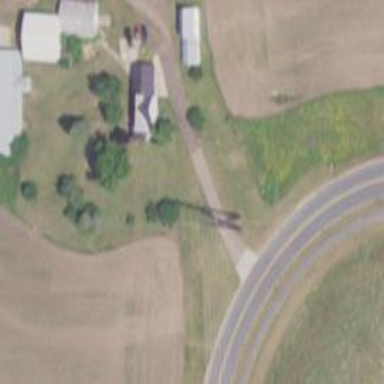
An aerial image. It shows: Power tower.